Question: i'm trying to 'design a custom shaped imageview' in my application... similar to the one in ...
Here's the shape i'm seeking to achieve :

Anyone have any idea how to do this? Thanks guys!
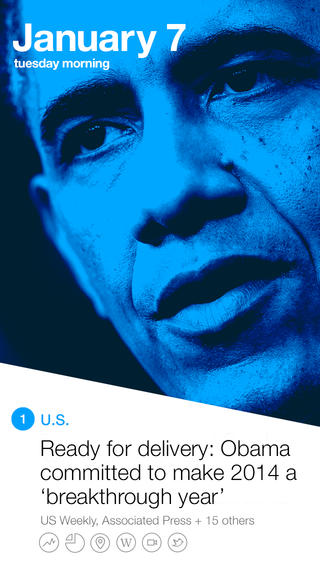
Answer: Well you'll simply need an image (filling the background) and overlapping view for displaying the news, date and day. I suggest you look for 'RelativeLayout'.